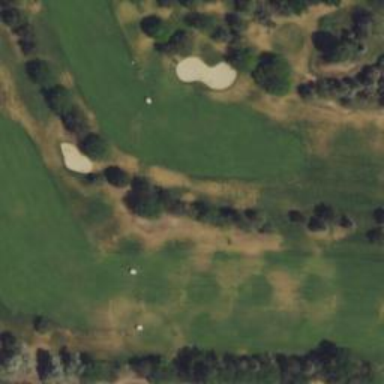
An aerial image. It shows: View of golf hole.